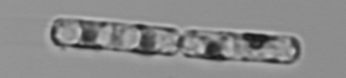
Label: Guinardia_delicatula